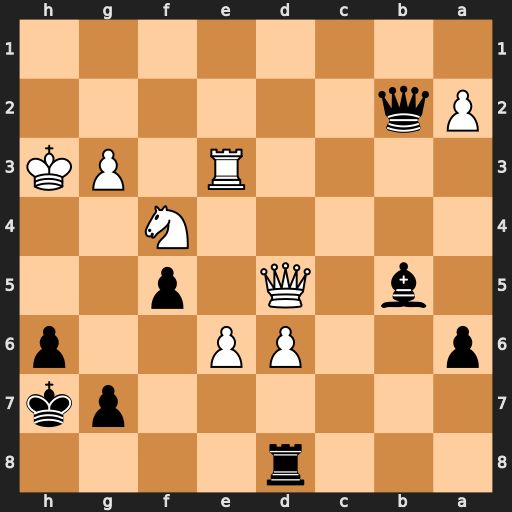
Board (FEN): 3r4/6pk/p2PP2p/1b1Q1p2/5N2/4R1PK/Pq6/8
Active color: b
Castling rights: -
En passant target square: -
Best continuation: Bf1+ Ng2 Qf2